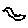
Label: bird